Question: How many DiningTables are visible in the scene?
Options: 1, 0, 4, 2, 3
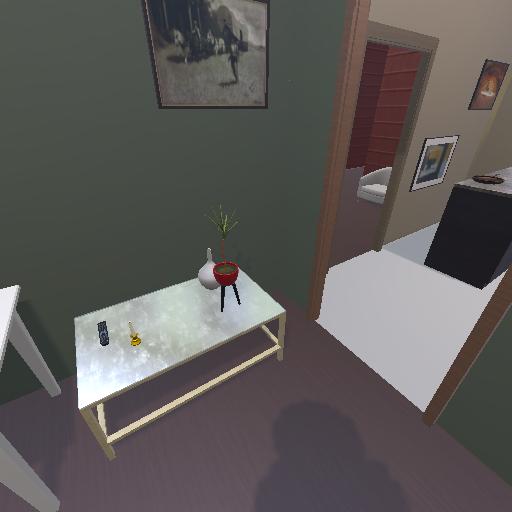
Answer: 1